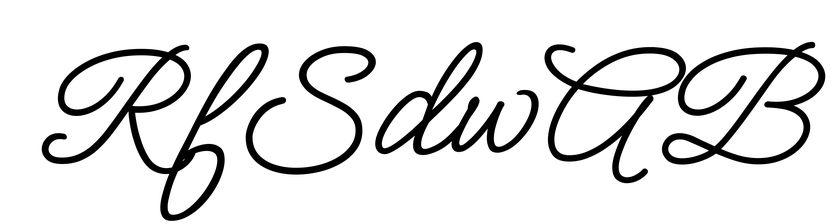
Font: MeowScript-Regular